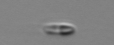
Label: flagellate_morphotype3